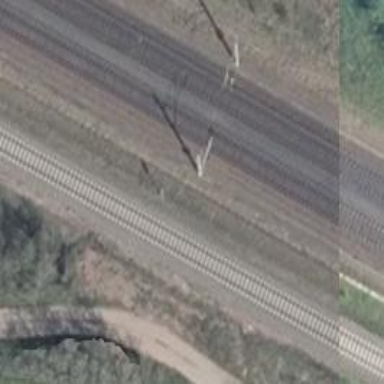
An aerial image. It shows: Solitary milestone along the railway.